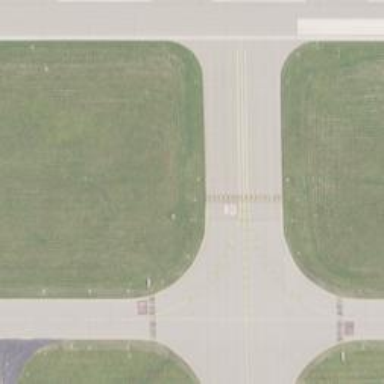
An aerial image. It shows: Image of taxiway at airport.